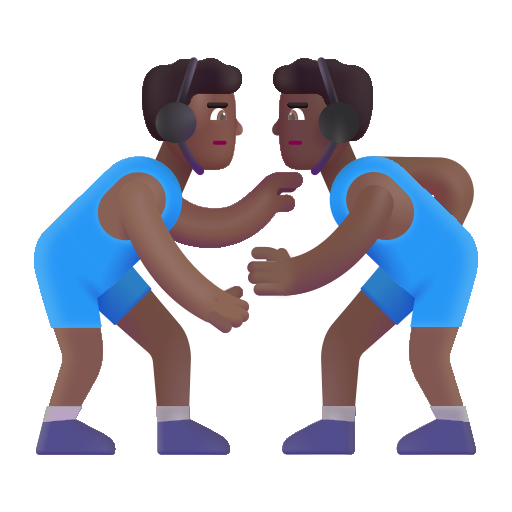
man wrestling color  dark